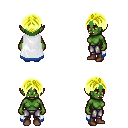
a pixel art fantasy rpg character, female body template, orc, green skin, white trimmed cape, metal pants, gold parted hairstyle, brown shoes, four views (front, back, left, right), 2x2 character sprite sheet, small pixel art, hard edges, no anti-aliasing